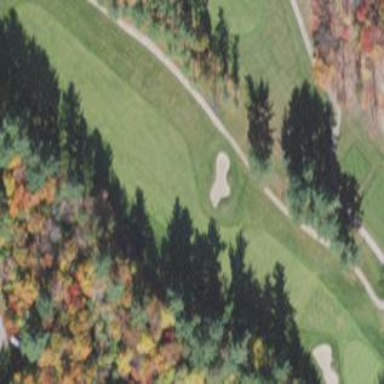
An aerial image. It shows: Grassy area designated as golf fairway.